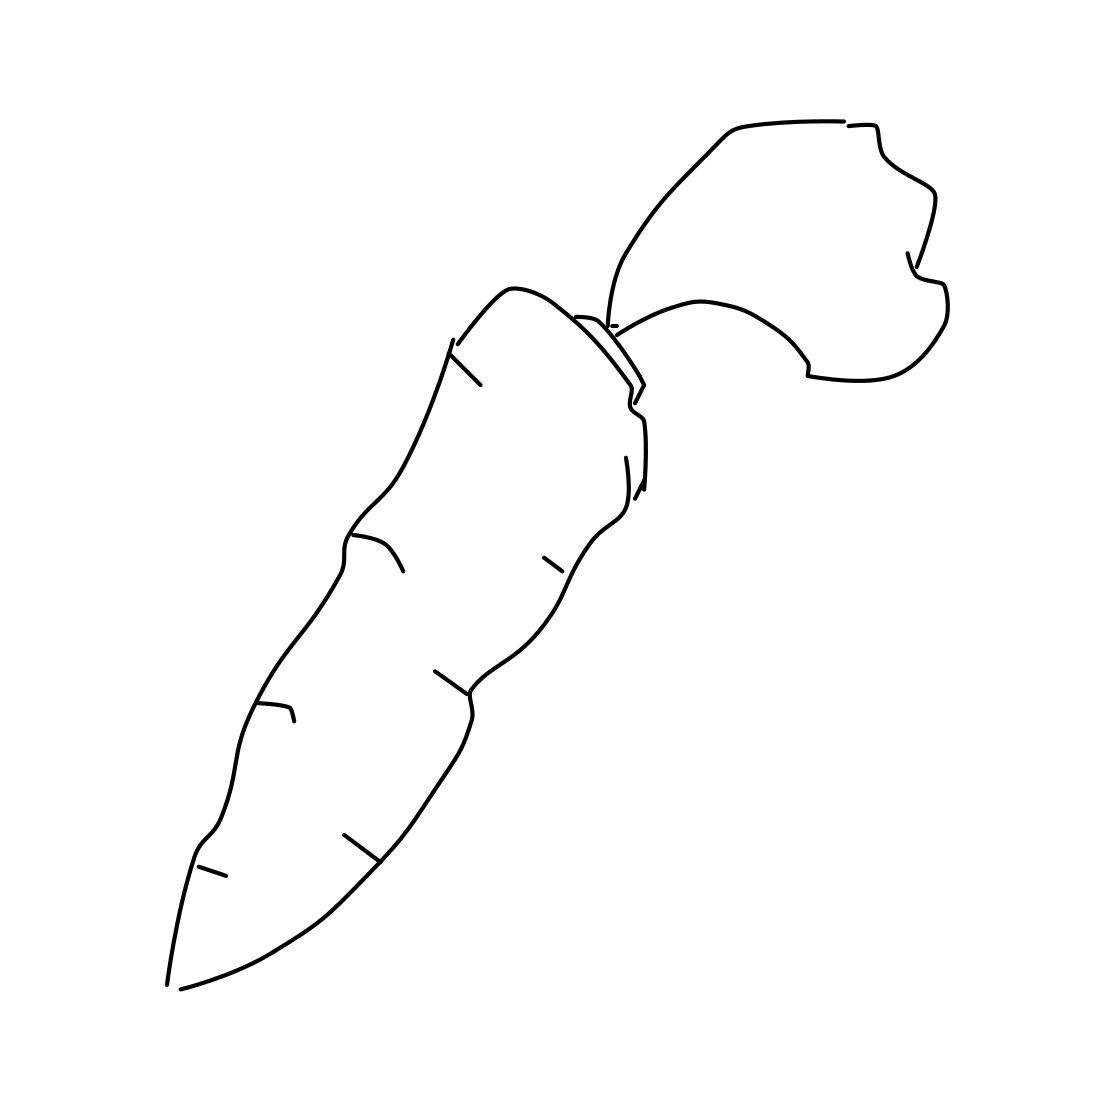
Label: carrot